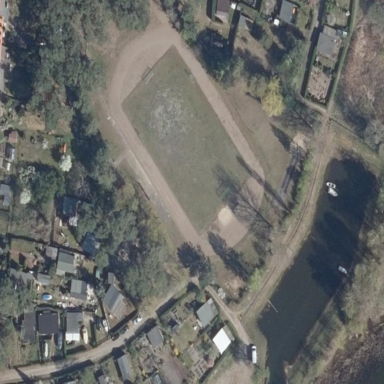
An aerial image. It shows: Fenced athletics pitch on leisure land.